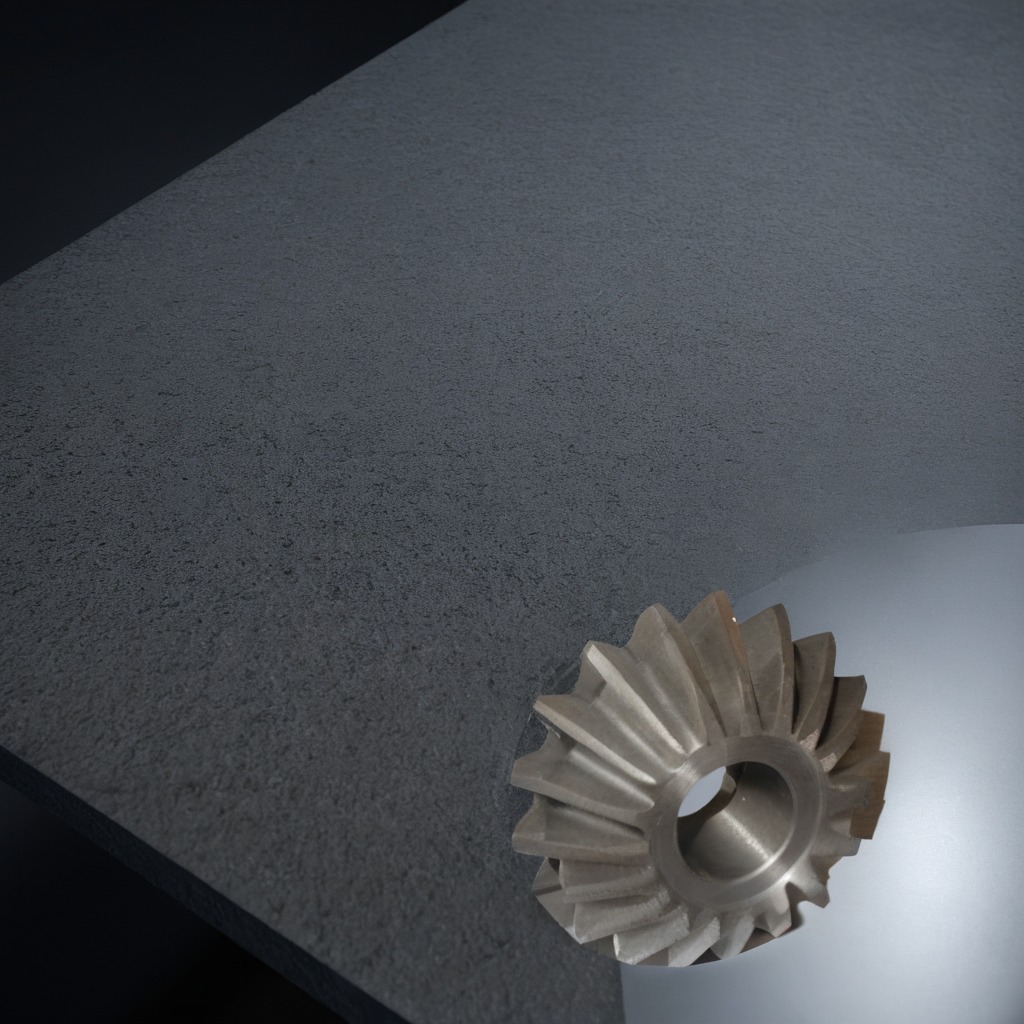
A steel gear with teeth is lying on a clean granite table inside a workshop at night.